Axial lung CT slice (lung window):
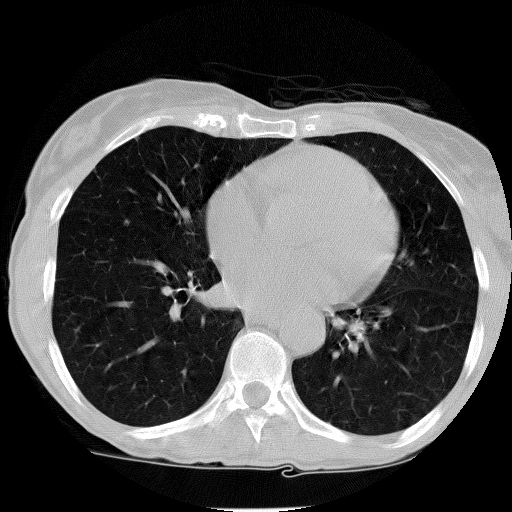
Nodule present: no